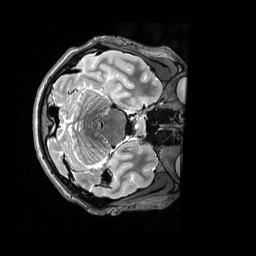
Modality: T2w
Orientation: axial
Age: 19
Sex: male
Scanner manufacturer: siemens
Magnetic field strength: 3 T
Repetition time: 3.2 s
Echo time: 0.564 s